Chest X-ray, PA view. Patient: 60 years old, sex F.
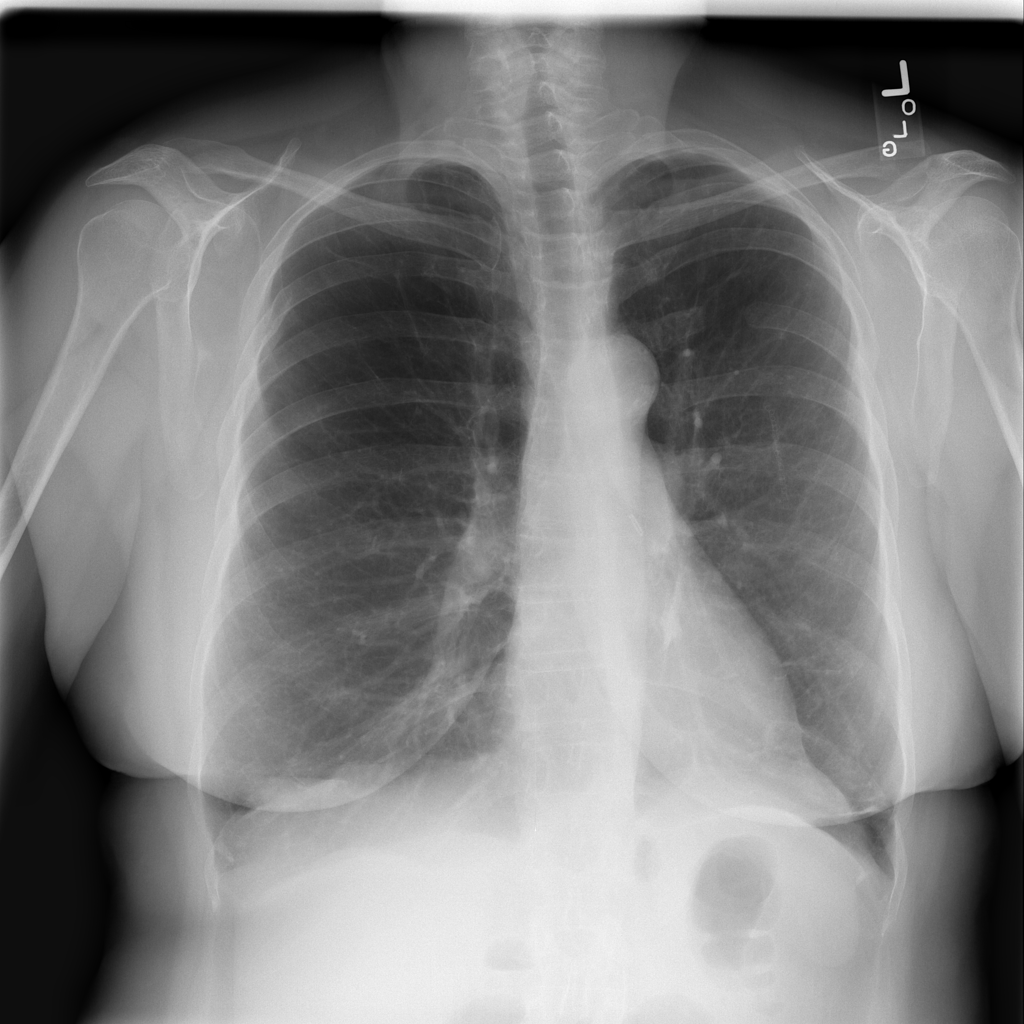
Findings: Emphysema